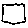
Label: square